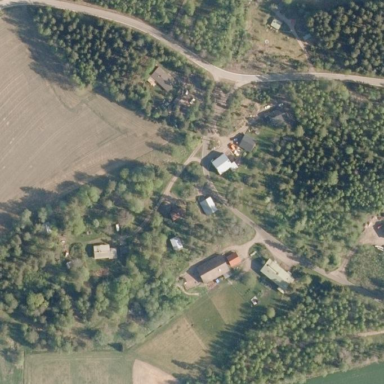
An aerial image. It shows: Farmyard area.